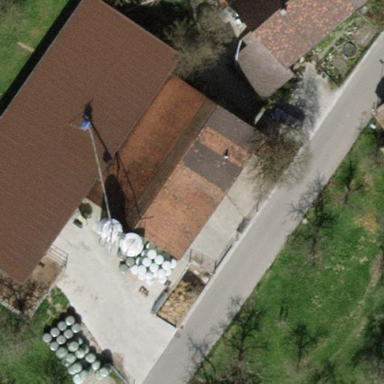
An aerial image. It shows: Gabled roof on farm auxiliary building.